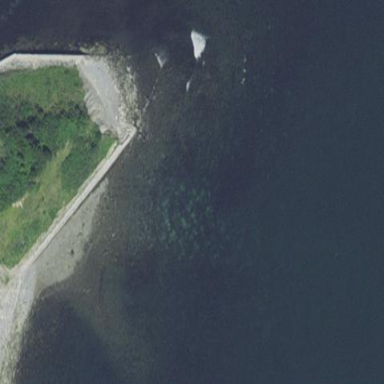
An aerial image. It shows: Natural rock reef.